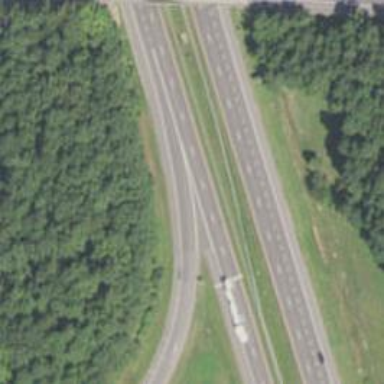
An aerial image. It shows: Motorway.